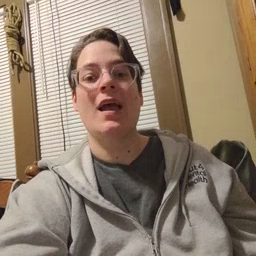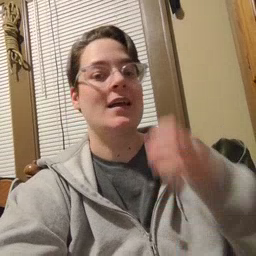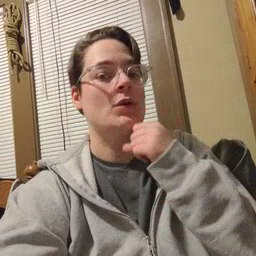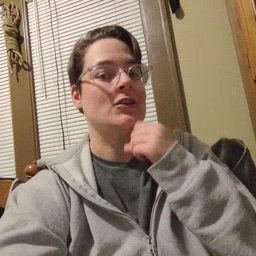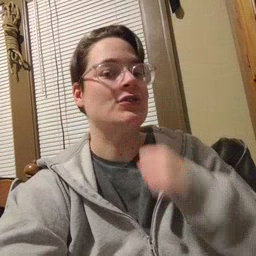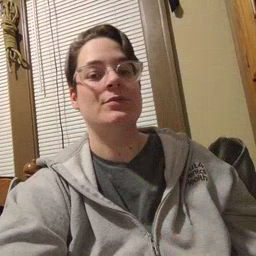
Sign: underwear